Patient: sex F, age 61
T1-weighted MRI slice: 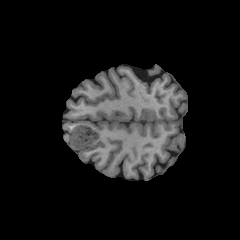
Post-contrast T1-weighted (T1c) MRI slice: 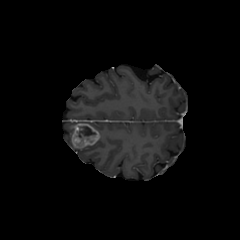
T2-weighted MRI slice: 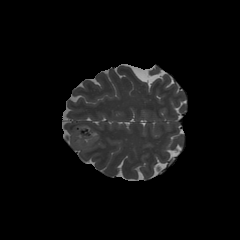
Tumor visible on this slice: yes
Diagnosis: Glioblastoma, IDH-wildtype
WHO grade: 4